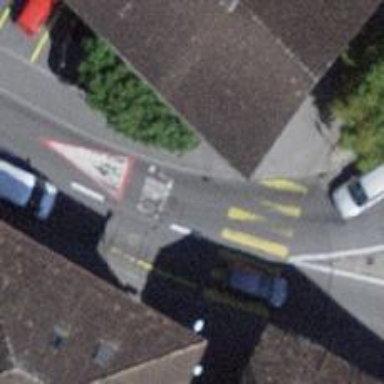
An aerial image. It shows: Uncontrolled zebra crossing with notable zebra markings.